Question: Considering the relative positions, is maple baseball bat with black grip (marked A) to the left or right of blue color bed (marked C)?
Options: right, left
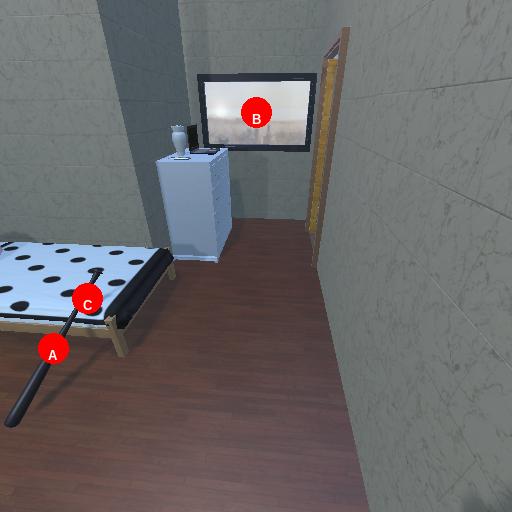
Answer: right